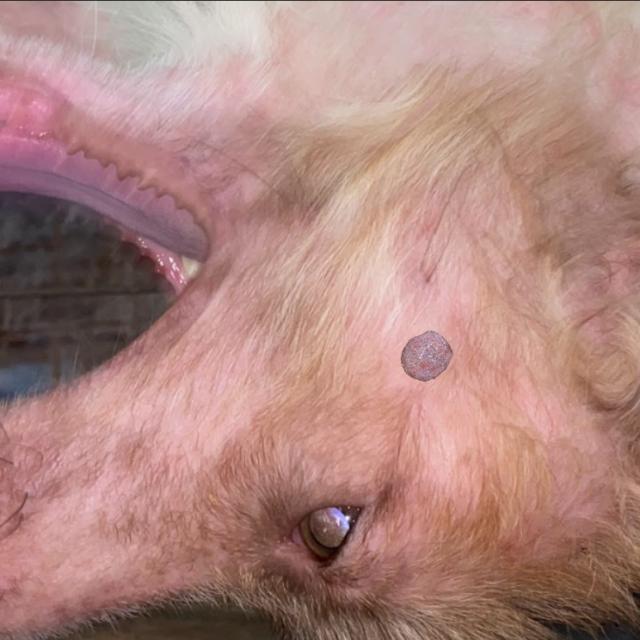
Canine ringworm (Dermatophytosis) — fungal infection caused by Microsporum or Trichophyton. Presents with circular alopecia, scaling, crusting, and broken hairs.